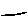
Label: line